Question: I have made an iOS application using 'PhoneGap Build', Which works fine. I am having some kind of problem while scrolling a page. When I scroll from bottom or from Top whole screen moves. Is there any way to prevent this,as I know this is 'iOS' feature. Which is very nice but in case of my application I do not want this. So help me out.

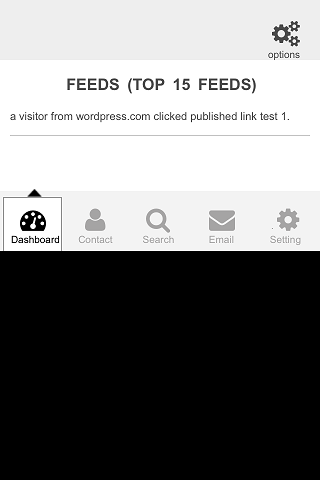
Answer: Use this in you config file:
'''
<preference name="DisallowOverscroll" value="true" />
<preference name="webviewbounce" value="false" />
'''